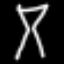
Label: hourglass